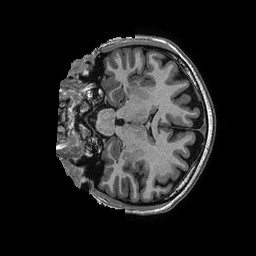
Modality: T1w
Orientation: coronal
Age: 24
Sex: female
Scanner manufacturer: ge
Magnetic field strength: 3 T
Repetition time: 0.006952 s
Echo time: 0.00292 s